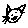
Label: cat